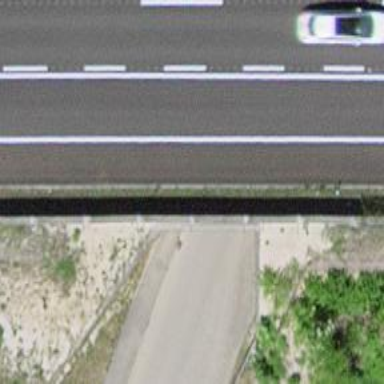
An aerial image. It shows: Tertiary road passing through tunnel with asphalt surface.